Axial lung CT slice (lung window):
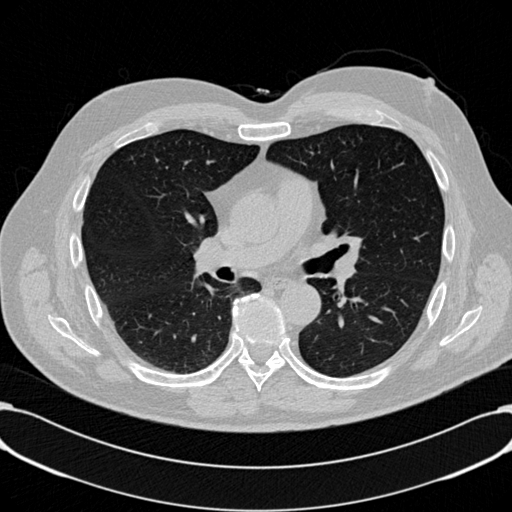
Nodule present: no